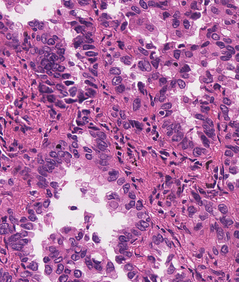
Tumor epithelial tissue: yes
Tumor-associated stroma tissue: yes
Normal tissue: no